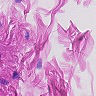
Metastatic tissue present: no